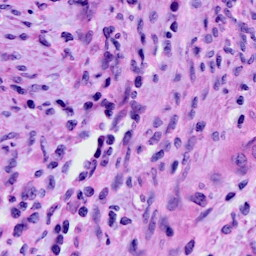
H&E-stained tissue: Cervix